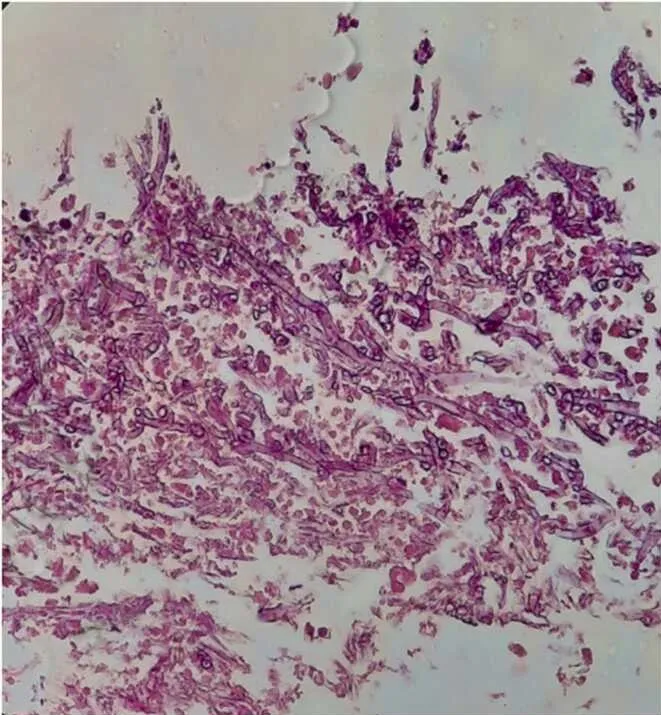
Lung biopsy specimen showing colonies of broad, right-angled branching, non-septate hyphae (40 x magnification).
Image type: pathology (h&e)